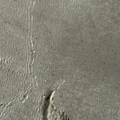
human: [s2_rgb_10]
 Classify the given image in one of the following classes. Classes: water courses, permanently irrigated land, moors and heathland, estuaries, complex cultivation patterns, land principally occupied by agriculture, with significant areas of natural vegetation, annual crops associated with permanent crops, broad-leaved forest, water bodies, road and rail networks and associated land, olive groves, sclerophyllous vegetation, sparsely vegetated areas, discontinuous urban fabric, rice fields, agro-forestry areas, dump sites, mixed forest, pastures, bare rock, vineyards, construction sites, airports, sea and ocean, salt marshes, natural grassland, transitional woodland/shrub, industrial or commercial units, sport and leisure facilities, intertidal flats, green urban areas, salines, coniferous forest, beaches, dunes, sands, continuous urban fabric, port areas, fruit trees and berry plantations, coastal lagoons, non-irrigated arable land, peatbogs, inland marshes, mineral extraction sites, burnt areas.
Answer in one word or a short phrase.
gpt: water bodies